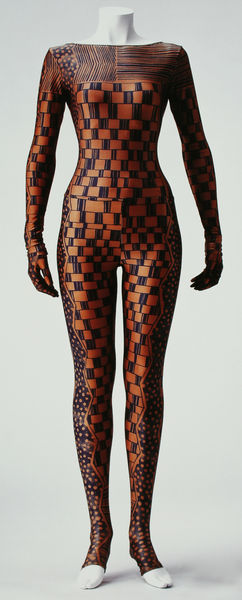
Titel: "Tattoo Body"
Künstler: Issey Miyake
Standort: Kyoto (Japan)
Institution: Kyoto Costume Institute
Schlagwörter: körper, schatten, weiß, braun, brust, busen, frau, kariert, licht, orange, schwarz, rot, mode, muster, schachbrett, schachbrettmuster, anzug, arme, skulptur, beine, taille, japan, schuhe, füsse, weiblich, bauch, plastik, foto, fotografie, karos, torso, schach, puppe, bemalung, tattoo, modepuppe, overall, u boot ausschnitt, ganzkörperanzug